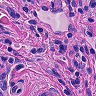
Metastatic tissue present: no